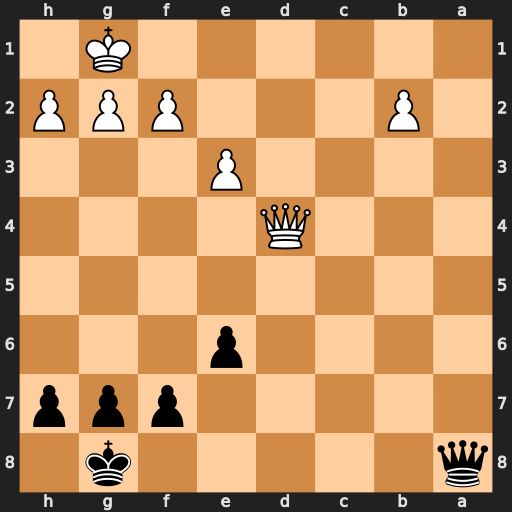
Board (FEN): q5k1/5ppp/4p3/8/3Q4/4P3/1P3PPP/6K1
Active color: b
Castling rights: -
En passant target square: -
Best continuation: Qa1+ Qd1 Qxd1#